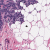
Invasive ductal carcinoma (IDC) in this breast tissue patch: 0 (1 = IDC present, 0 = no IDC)